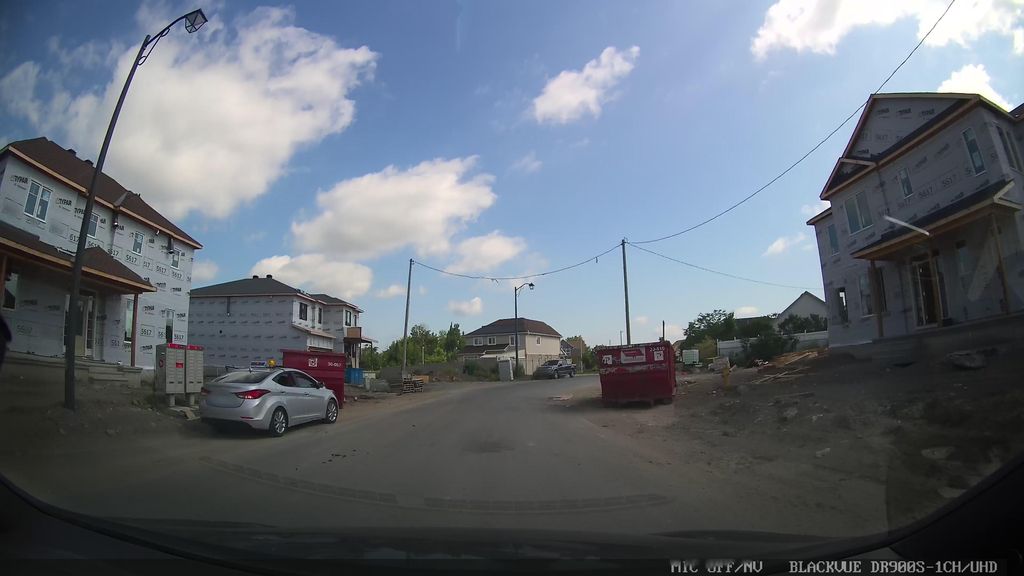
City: ottawa-gatineau